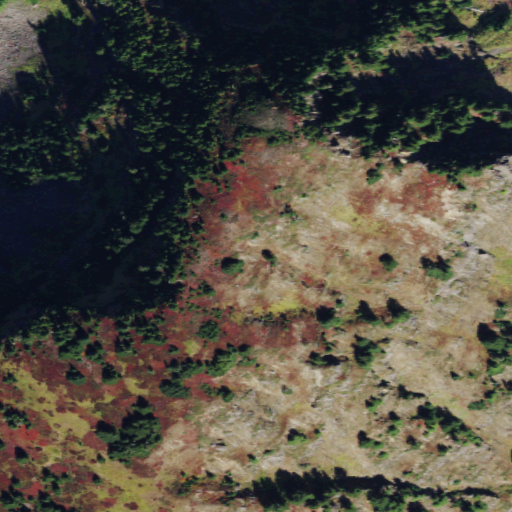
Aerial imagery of mountain in Washington named Kaisoots Mountain containing shrub and evergreen forest